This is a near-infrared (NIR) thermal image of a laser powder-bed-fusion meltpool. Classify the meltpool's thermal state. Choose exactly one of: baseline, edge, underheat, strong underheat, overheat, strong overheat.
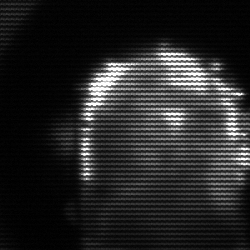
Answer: baseline